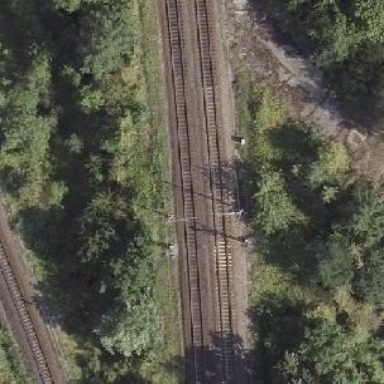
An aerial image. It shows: Railway signal.